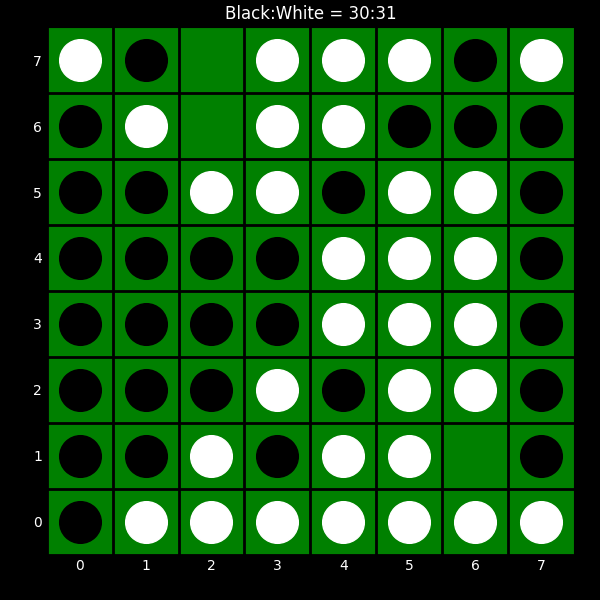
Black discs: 30
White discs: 31